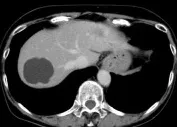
Changes in contrast-enhanced CT findings in responders during treatment. 5 , in which a partial response was observed.
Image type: radiology (ct)